Interaction volume radius: 5 \u00c5
Interaction volume height: 20 \u00c5
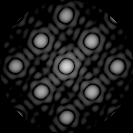
Disorder parameter: 0.02185